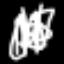
Label: diamond